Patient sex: M
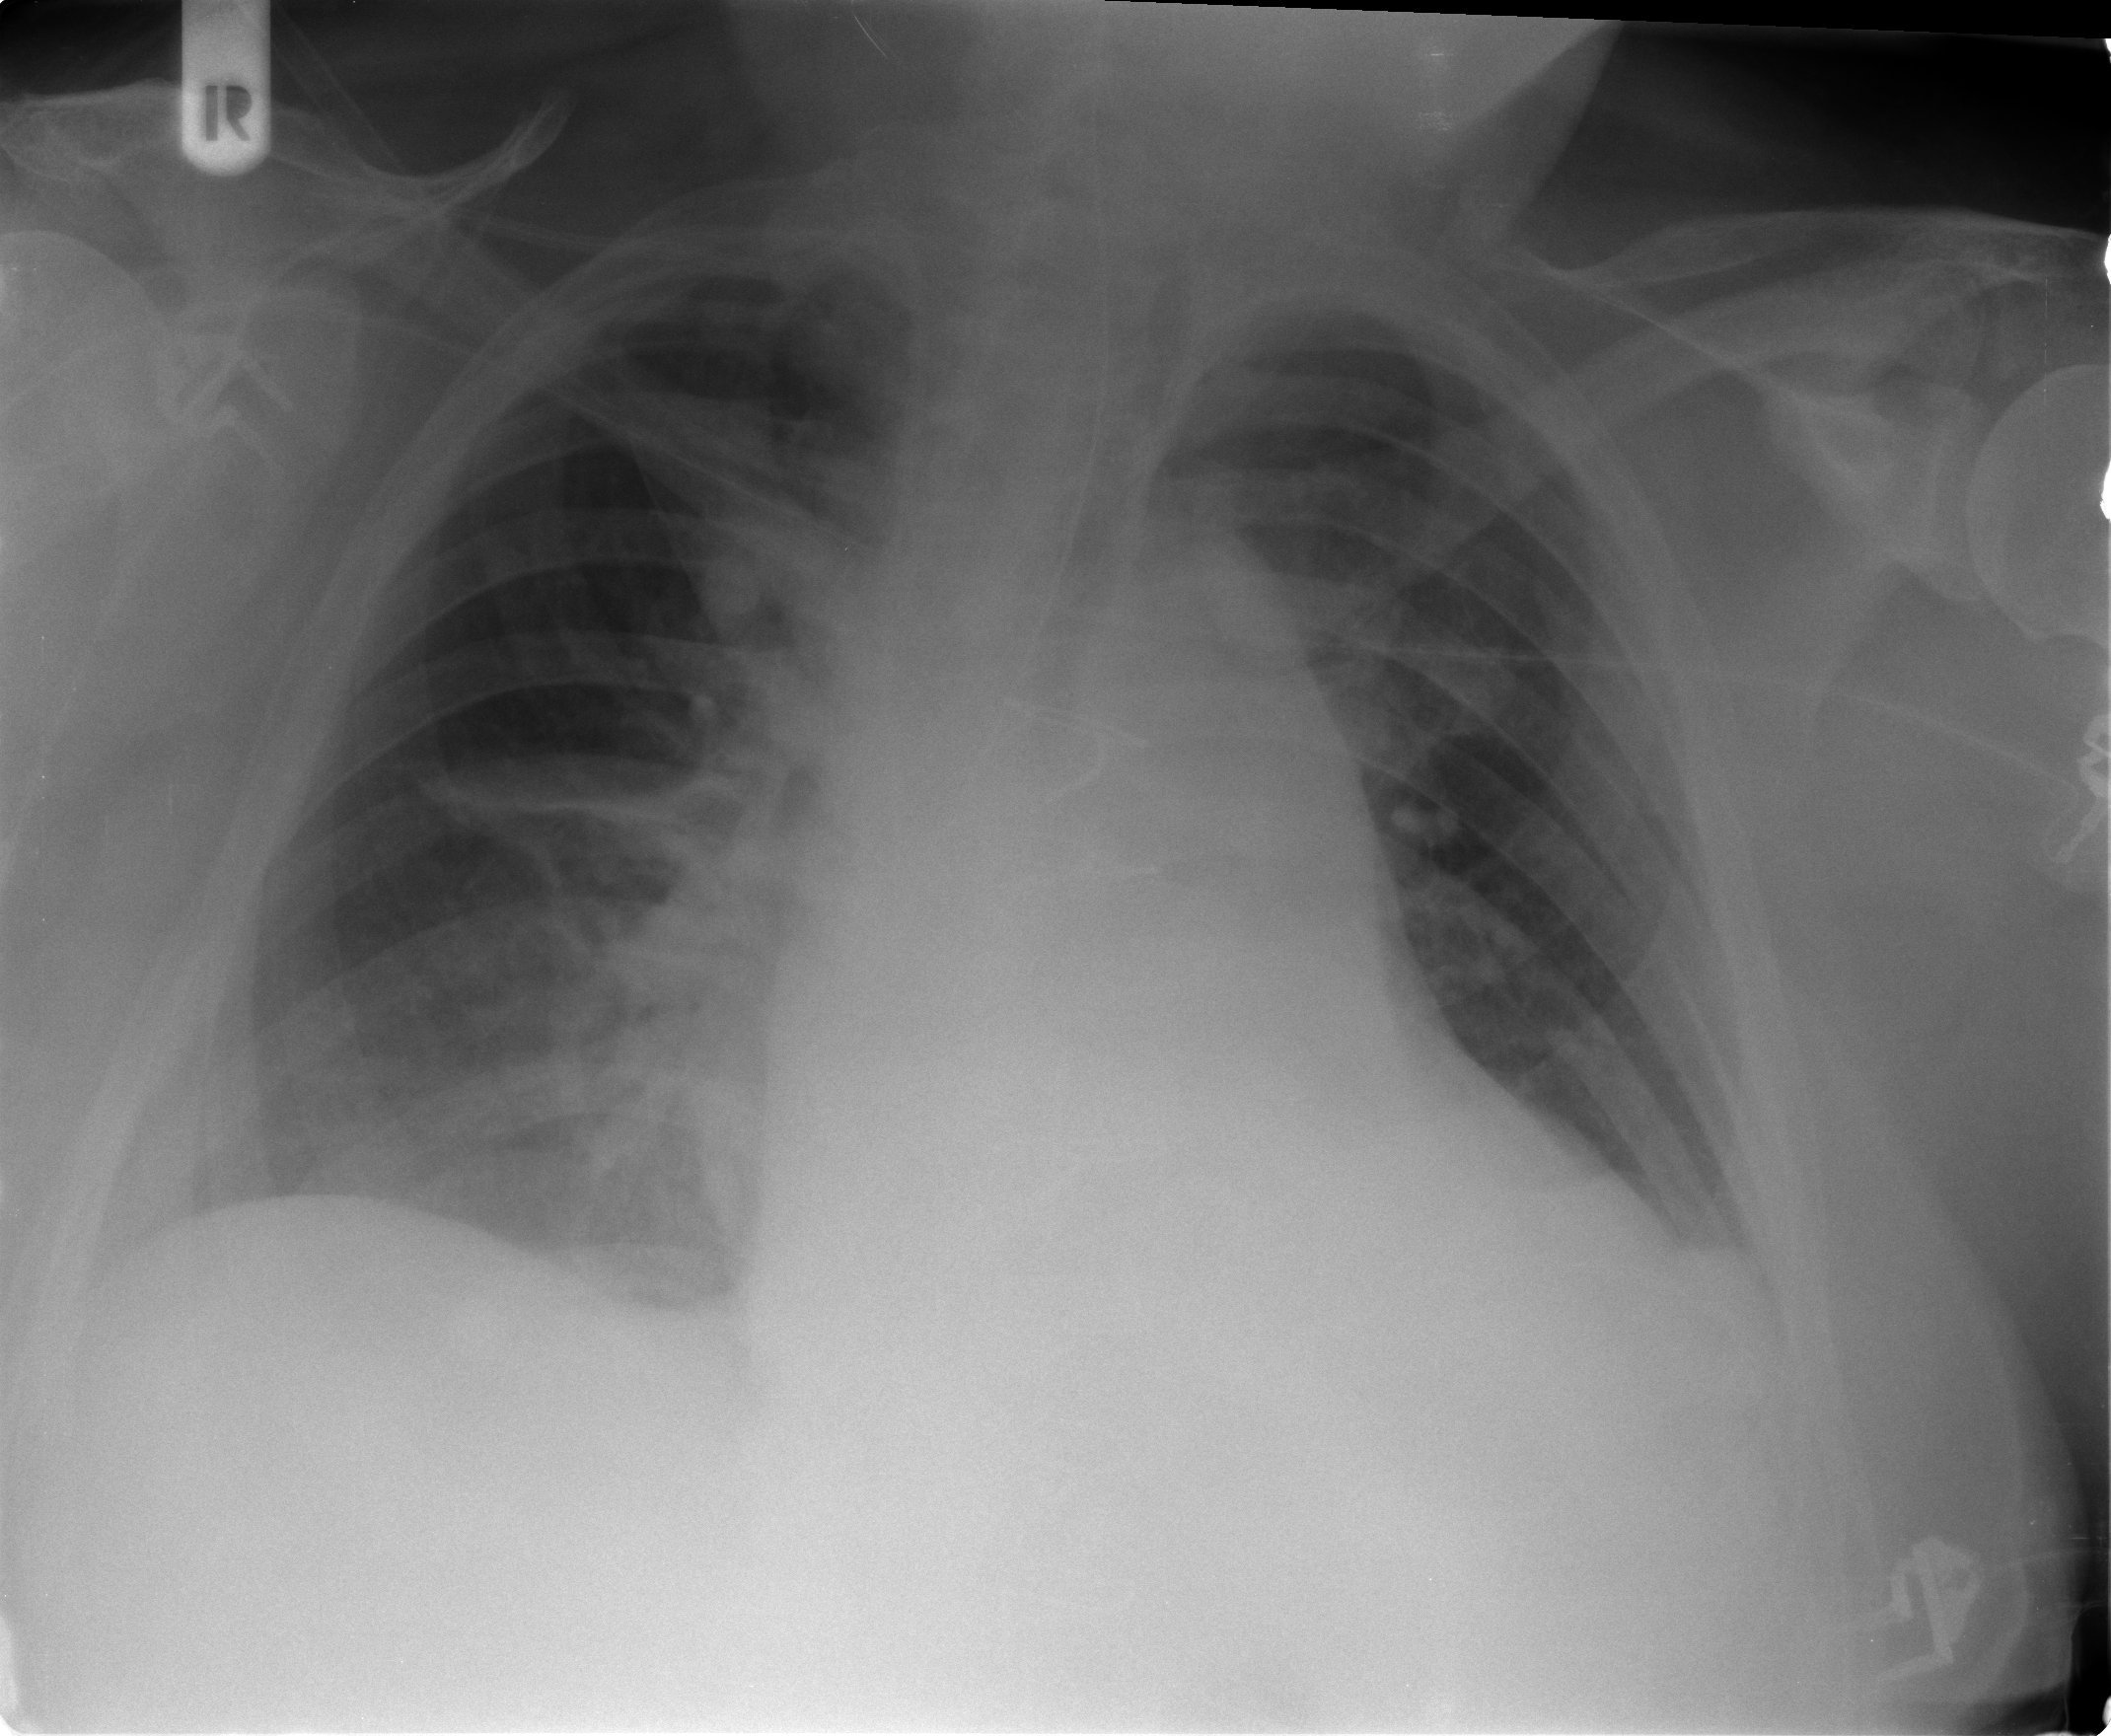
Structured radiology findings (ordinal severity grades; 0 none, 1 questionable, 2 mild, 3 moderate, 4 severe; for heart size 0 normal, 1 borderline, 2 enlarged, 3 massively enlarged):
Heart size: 2
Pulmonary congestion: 1
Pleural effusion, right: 0
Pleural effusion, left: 0
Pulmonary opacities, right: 0
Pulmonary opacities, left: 0
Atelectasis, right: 2
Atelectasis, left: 2